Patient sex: M
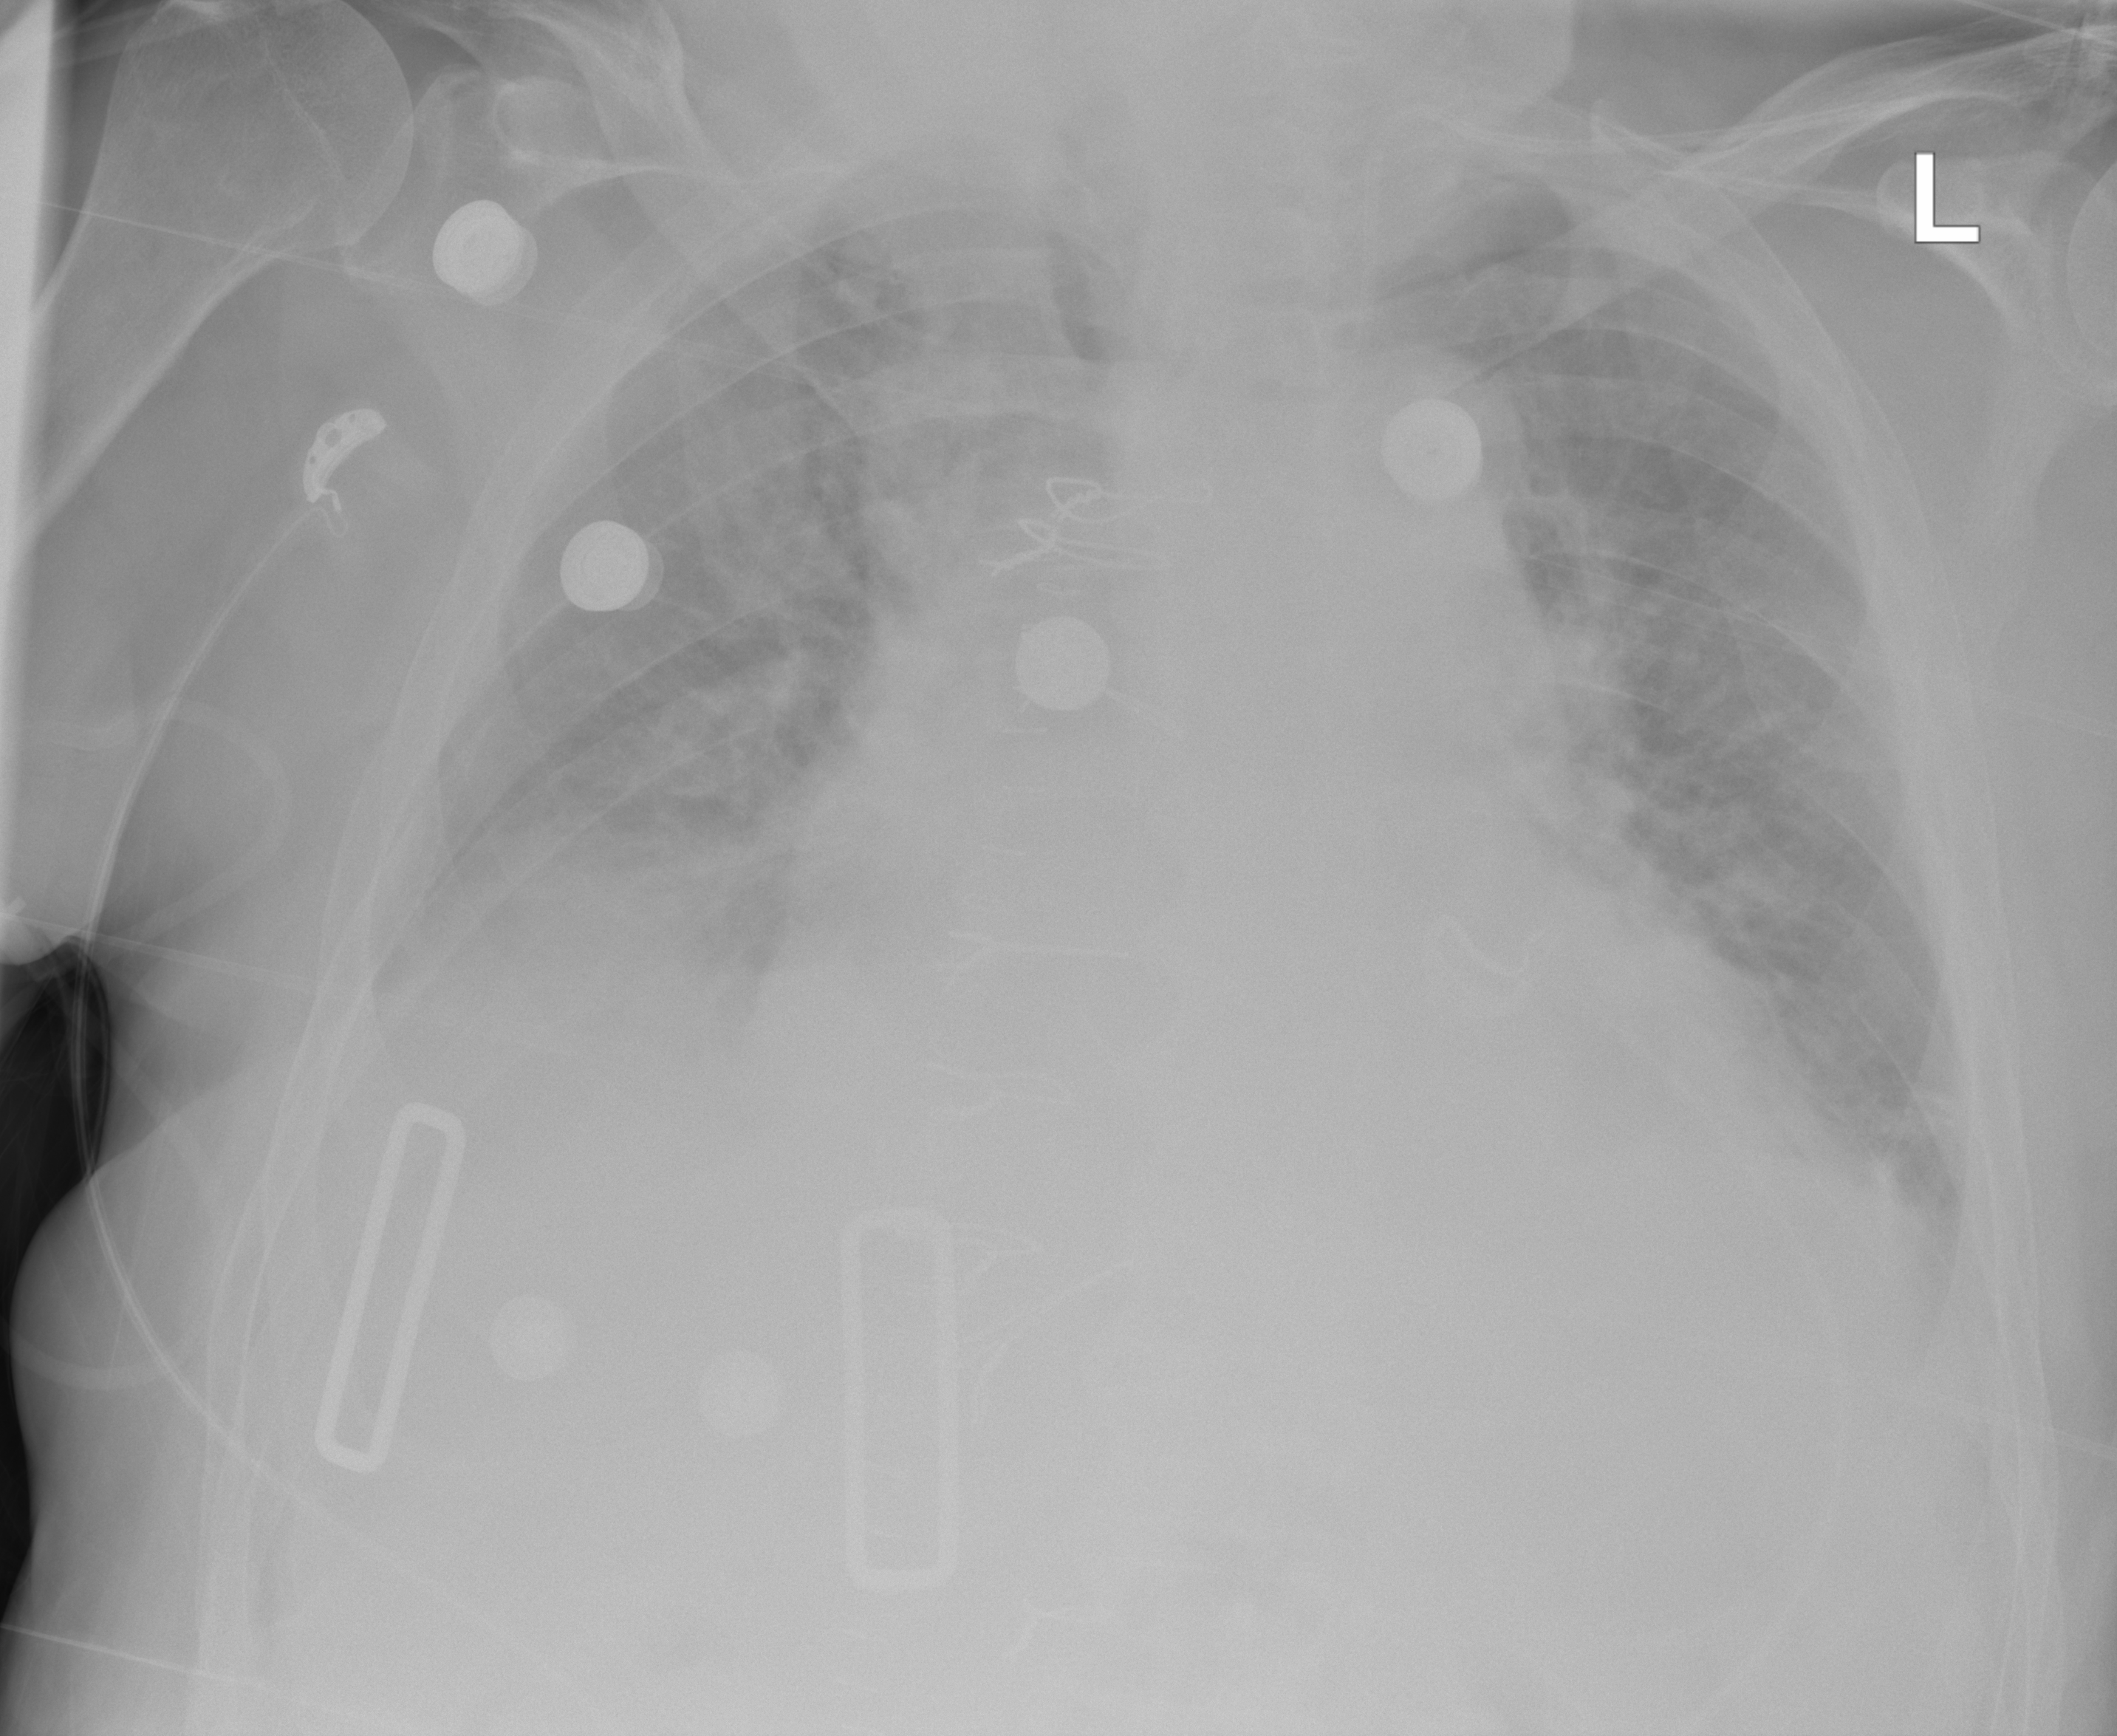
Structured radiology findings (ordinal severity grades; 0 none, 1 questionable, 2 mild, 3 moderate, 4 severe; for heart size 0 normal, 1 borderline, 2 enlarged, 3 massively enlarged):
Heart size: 2
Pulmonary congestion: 3
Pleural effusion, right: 2
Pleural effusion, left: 2
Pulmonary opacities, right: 2
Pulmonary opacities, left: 1
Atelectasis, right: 2
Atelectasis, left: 2